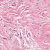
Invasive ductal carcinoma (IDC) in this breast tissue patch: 0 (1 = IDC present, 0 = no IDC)